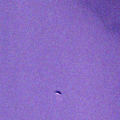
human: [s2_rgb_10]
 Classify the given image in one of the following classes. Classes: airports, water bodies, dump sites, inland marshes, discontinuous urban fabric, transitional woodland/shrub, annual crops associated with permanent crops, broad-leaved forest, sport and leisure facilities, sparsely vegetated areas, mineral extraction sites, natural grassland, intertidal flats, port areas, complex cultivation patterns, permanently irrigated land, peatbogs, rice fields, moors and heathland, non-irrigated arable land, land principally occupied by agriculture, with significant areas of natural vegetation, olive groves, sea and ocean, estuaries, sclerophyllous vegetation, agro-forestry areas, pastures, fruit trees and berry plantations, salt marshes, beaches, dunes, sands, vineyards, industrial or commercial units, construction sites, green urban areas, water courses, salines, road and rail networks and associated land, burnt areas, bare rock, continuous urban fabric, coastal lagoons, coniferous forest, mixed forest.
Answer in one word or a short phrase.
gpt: water bodies